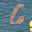
Label: 6